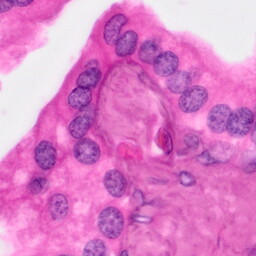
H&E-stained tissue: Pancreatic